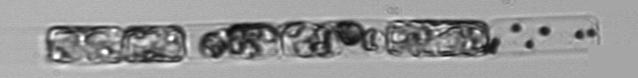
Label: Guinardia_delicatula_TAG_internal_parasite